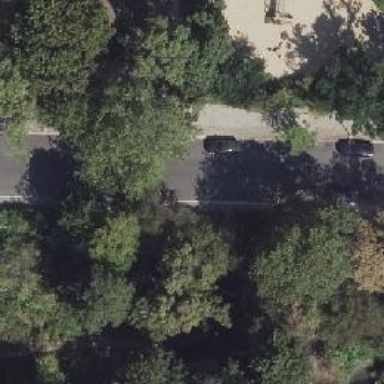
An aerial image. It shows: Residential road with asphalt surface and separate sidewalks. There are parallel parking lanes on both sides.